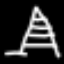
Label: The Eiffel Tower